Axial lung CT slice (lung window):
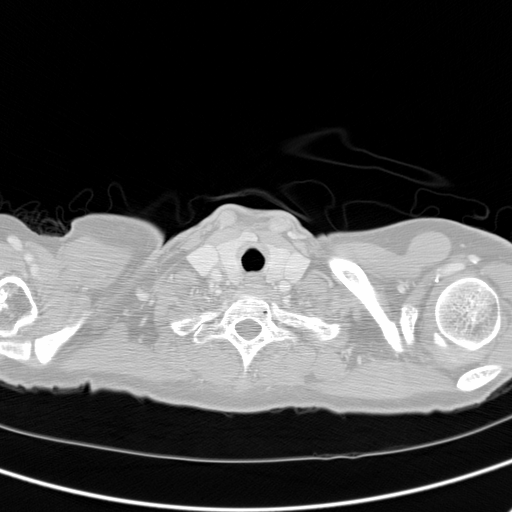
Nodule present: no